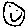
Label: smiley face